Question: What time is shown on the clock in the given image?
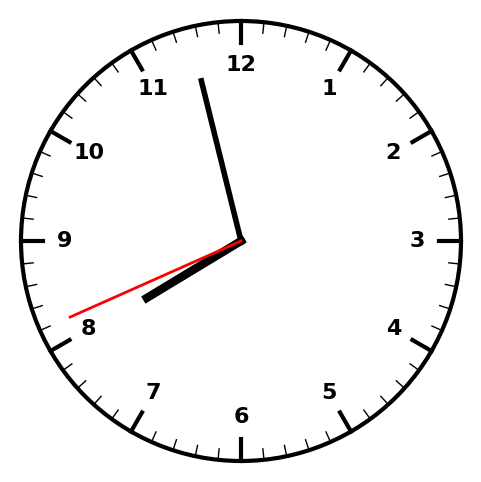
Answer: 07:57:41